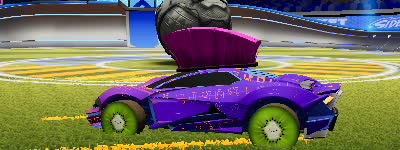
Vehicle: werewolf